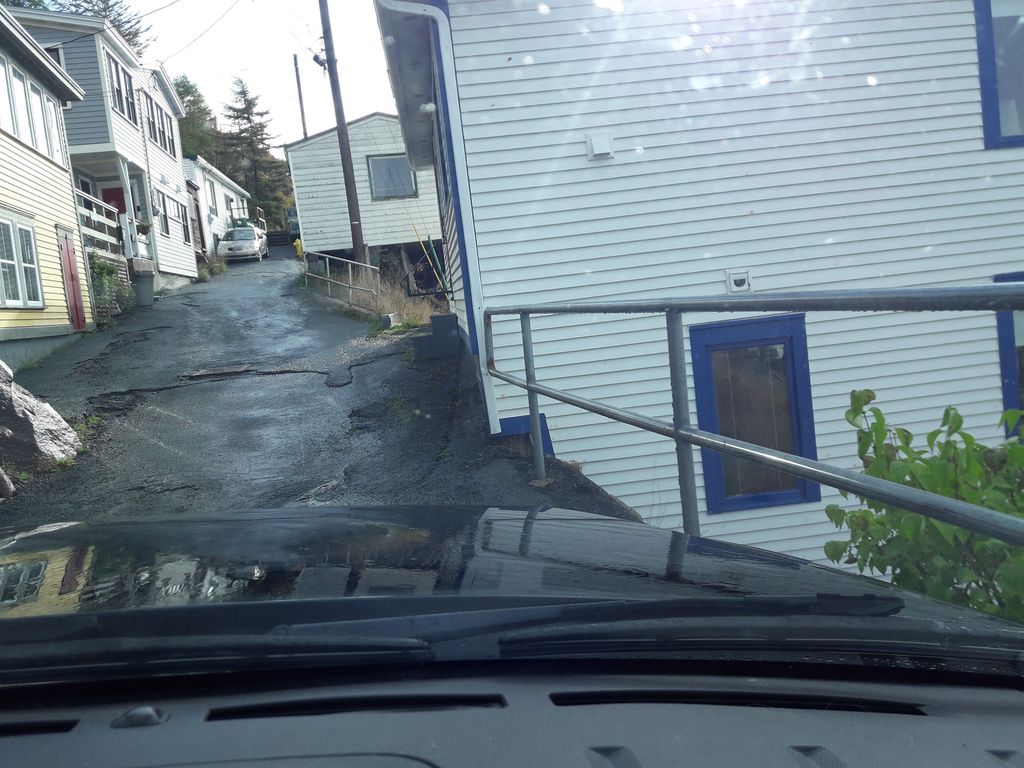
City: st_johns